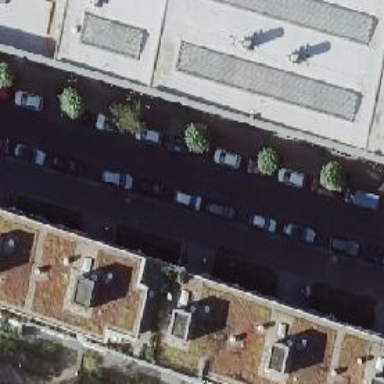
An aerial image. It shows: Apartment building with flat roof.